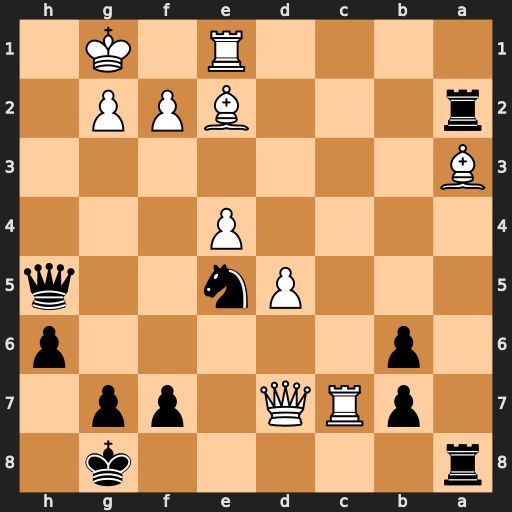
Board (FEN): r5k1/1pRQ1pp1/1p5p/3Pn2q/4P3/B7/r3BPP1/4R1K1
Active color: b
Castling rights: -
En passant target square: -
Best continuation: Rxe2 Rxe2 Nxd7